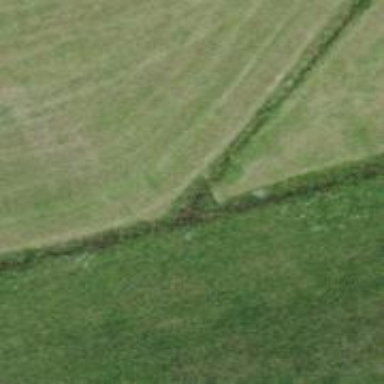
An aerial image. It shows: Ditch in the surroundings.